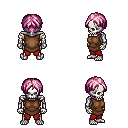
a pixel art fantasy rpg character, male body template, skeleton, brown tunic, red pants, pink parted hairstyle, four views (front, back, left, right), 2x2 character sprite sheet, small pixel art, hard edges, no anti-aliasing